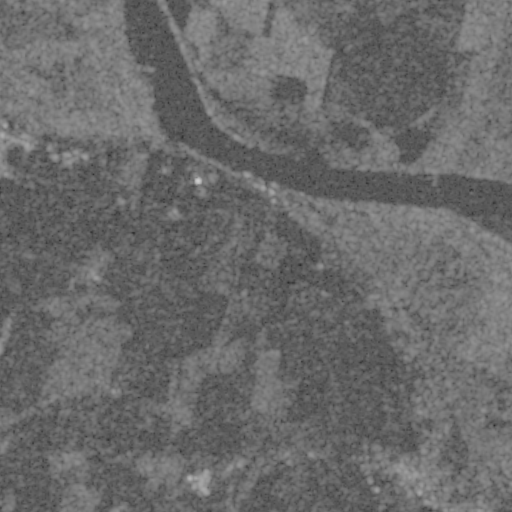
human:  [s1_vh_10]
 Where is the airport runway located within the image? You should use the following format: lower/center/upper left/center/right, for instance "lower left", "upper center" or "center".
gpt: The airport runway is located in the lower left of the image.
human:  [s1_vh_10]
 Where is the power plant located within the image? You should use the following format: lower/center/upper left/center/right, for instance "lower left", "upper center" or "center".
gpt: There is no power plant in the image.

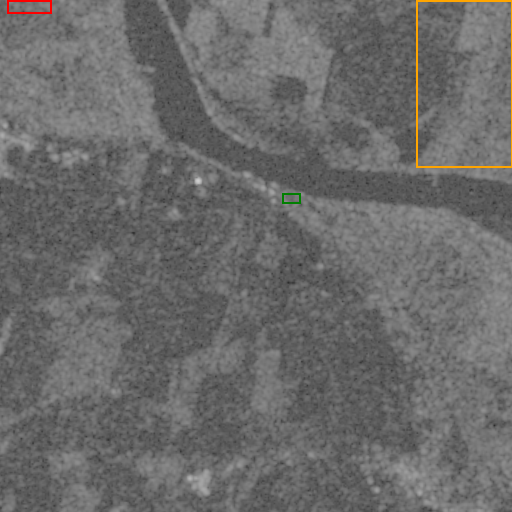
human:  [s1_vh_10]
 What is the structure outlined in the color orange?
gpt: The structure outlined in orange is a crop field.
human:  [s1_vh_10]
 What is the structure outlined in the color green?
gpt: The structure outlined in green is a parking lot.
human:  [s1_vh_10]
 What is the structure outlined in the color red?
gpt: The structure outlined in red is a quarry.
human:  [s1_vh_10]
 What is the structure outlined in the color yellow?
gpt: There is no yellow outline.